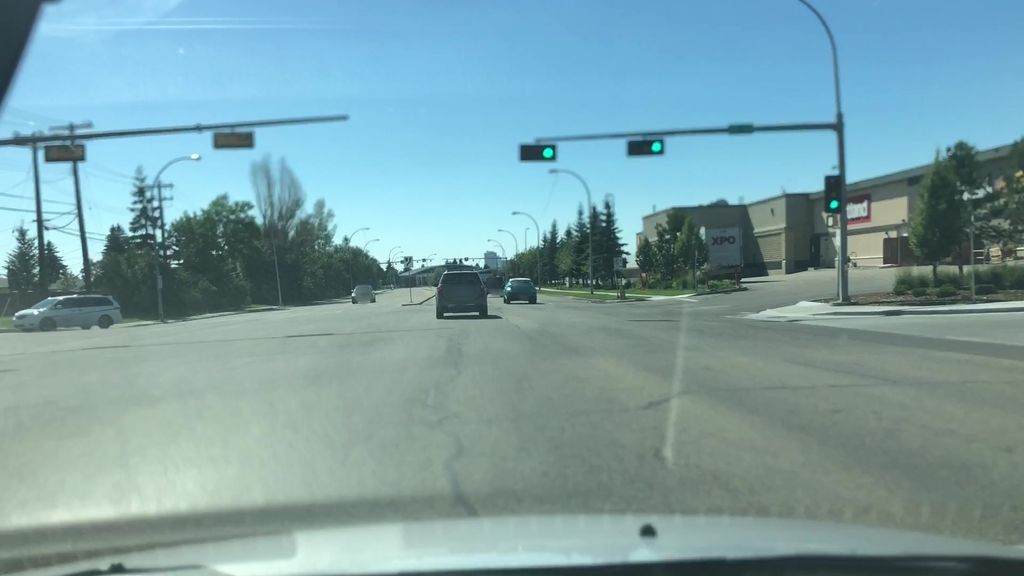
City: edmonton